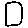
Label: square